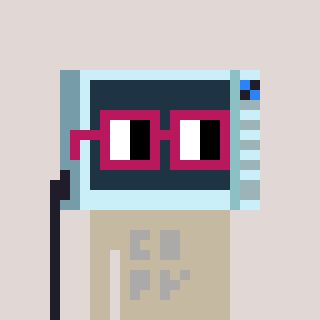
a pixel art character with square dark red glasses, a microwave-shaped head and a bege-colored body on a warm background